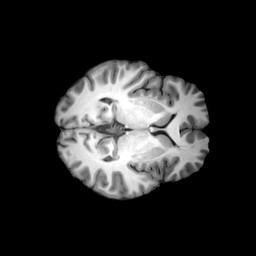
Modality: T1w
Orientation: axial
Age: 28
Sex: male
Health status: ill